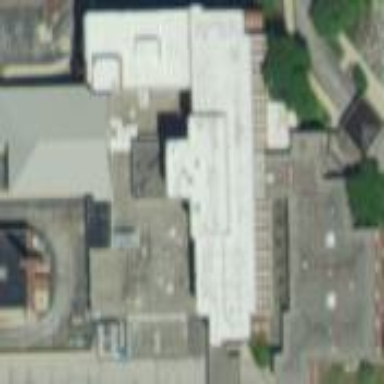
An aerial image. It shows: Hospital building.